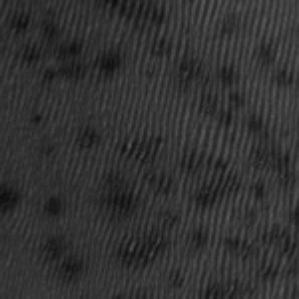
Label: frost